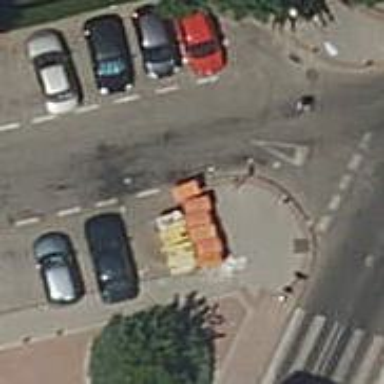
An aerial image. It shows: Bollard barrier.